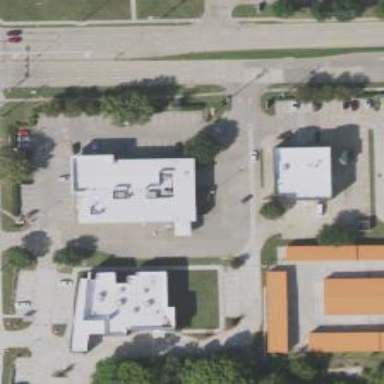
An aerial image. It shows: Pharmacy providing healthcare services.